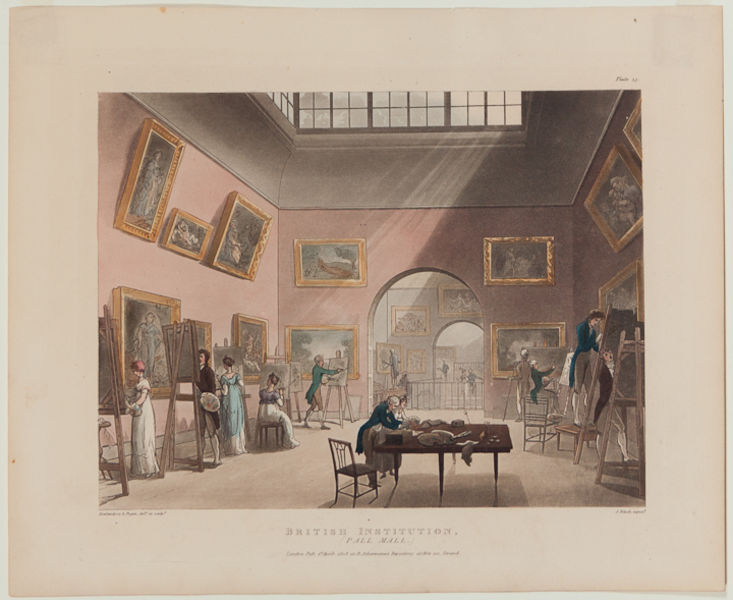
Titel: British Instituion (PallMall), from The Microcosm of London
Künstler: Thomas Rowlandson
Standort: Amherst (Massachusetts, USA)
Institution: Mead Art Museum, Amherst College
Schlagwörter: arch, chair, men, people, white, window, women, france, gold, old, painting, room, table, windows, woman, pictures, pink, brown, floor, sky, house, sun, light, drawing, frame, illustration, paintings, british, frames, outside, sunshine, day, archway, ceiling, art, artist, easel, gallery, museum, studio, paint, working, atelier, images, exhibition, palette, artists, visitors, esel, lighting, institution, rays, british instittion, easels, musiem, pall mall, artistsi, eisels, eisel